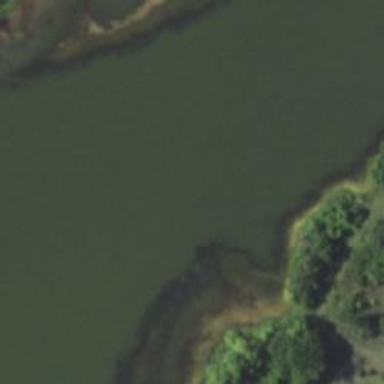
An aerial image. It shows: Reservoir.